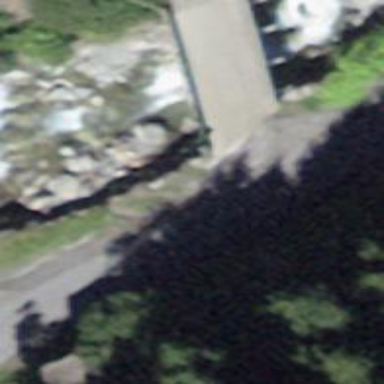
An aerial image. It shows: Dirt path bridge.